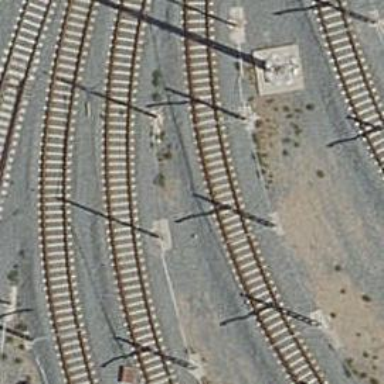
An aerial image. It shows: Yard with electrified contact lines.